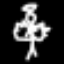
Label: angel